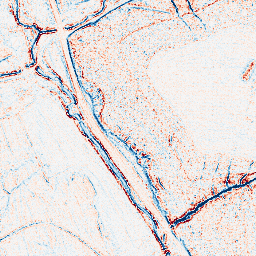
Category: edge_preserving
Decomposition family: bilateral
Decomposition parameters: d: 5
sigma_color: 100
sigma_space: 75
Upsampling method: sinc_blackman
Upsampling parameters: scale: 8
kernel_size: 16
Upsampling scale: 8